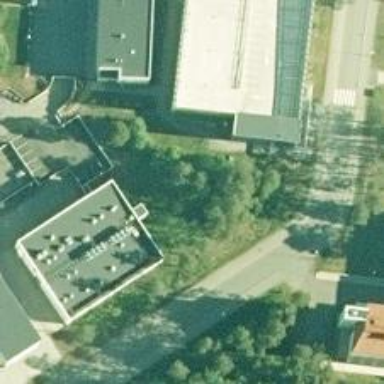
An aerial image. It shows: Commercial building.